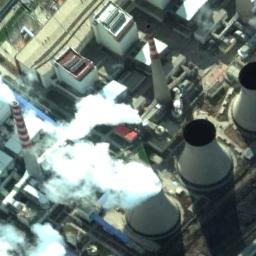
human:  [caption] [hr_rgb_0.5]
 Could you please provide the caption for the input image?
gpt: Many buildings of different shapes are next to the thermal power station .

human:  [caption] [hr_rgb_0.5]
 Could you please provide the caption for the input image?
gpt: The thermal power station is next to some buildings with white mist above .

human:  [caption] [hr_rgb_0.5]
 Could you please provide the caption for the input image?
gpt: In the thermal power plant there are workshops and machinery  There are three cooling towers, one with steam, and two chimneys .

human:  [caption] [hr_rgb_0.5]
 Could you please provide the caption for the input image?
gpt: There are five thermal power stations in this industrial area .

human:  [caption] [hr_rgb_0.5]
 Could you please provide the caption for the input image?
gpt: There are some buildings and some chimneys on the thermal power station .